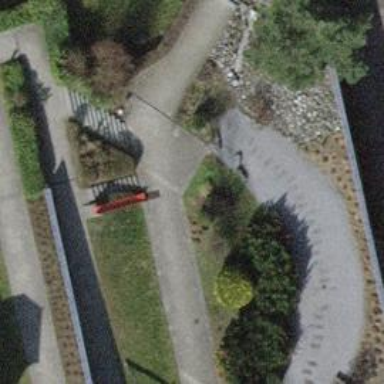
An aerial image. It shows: Road with steps.